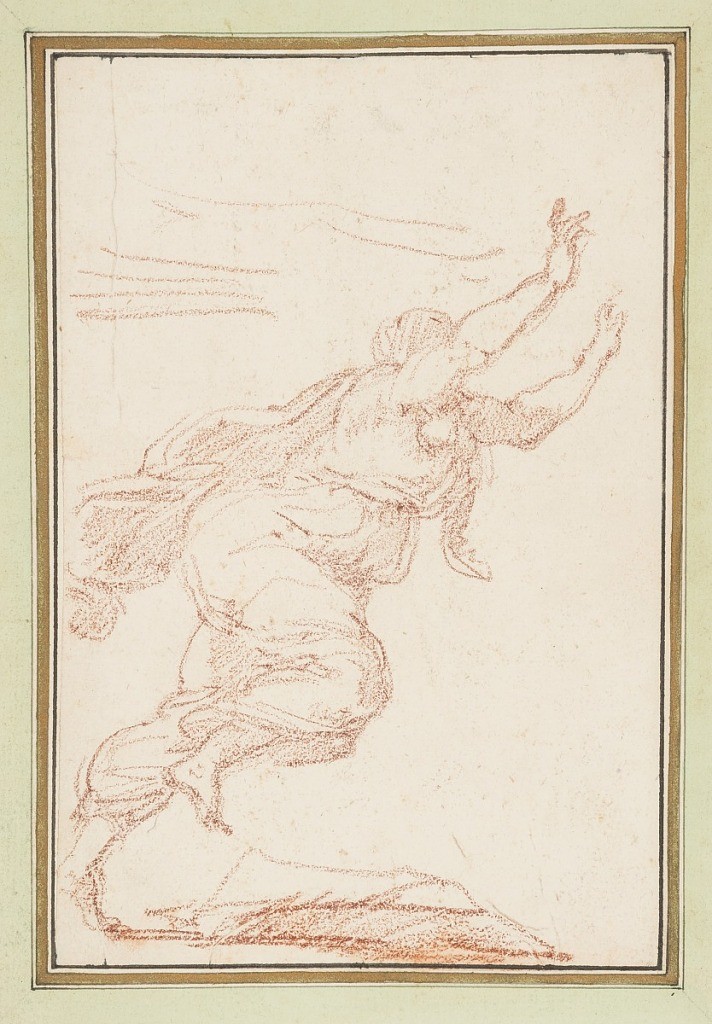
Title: Running female figure
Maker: Jean-Robert Ango, French, active in Rome 1759 –1770, d. 1773
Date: ca. 1759–70
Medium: Red chalk on paper
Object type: Drawing
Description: Running female figure. One foot and both arms are raised, obscuring the face.